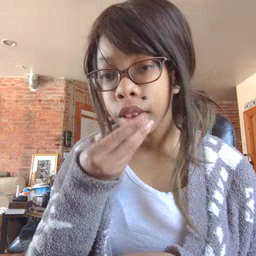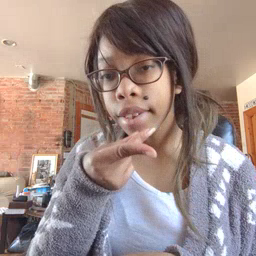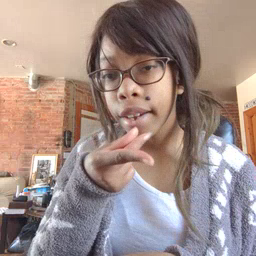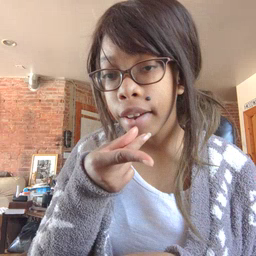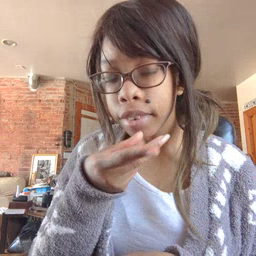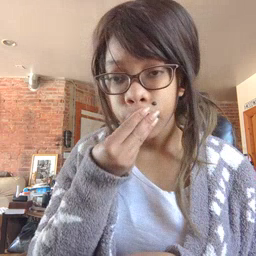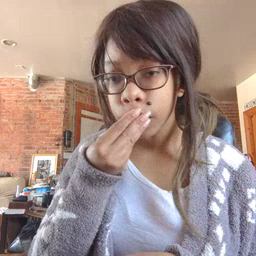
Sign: snack